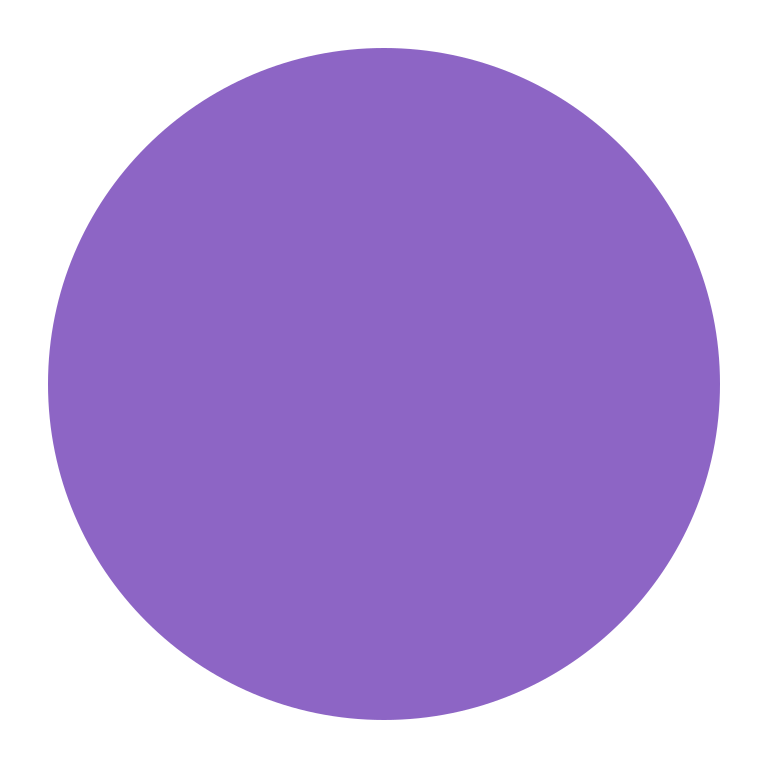
purple circle flat